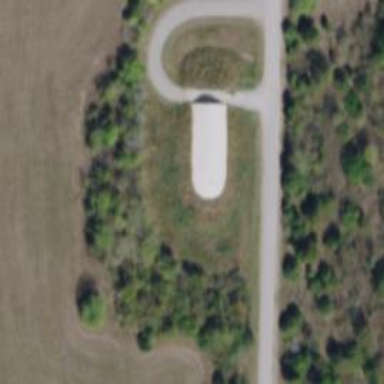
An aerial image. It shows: Military bunker for protection and defense.